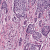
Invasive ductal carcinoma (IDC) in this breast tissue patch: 1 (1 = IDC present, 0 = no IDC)